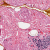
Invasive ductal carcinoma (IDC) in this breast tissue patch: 0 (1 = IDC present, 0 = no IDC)